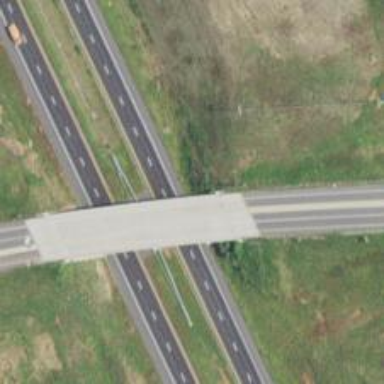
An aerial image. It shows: Secondary road with bridge.